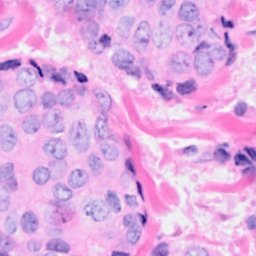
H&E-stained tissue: Breast